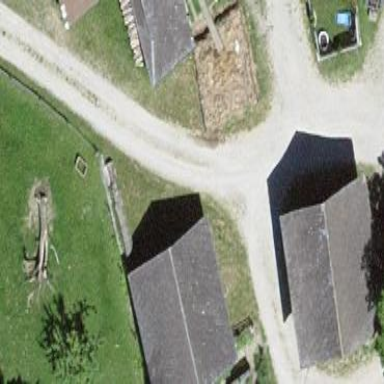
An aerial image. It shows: Garage.